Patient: sex M, age 46
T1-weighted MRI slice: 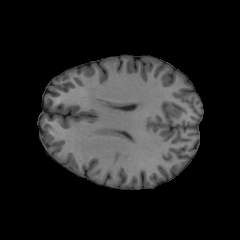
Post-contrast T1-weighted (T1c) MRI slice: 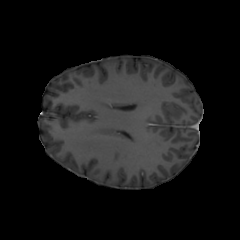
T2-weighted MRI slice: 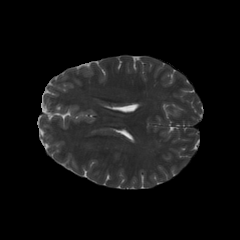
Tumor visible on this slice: no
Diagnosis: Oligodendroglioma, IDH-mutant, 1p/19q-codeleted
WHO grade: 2